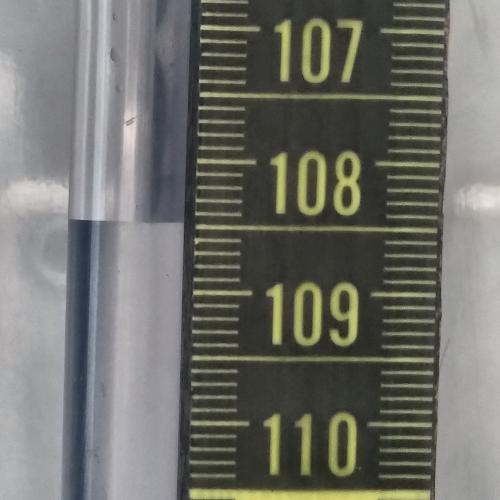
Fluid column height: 108.5 cm